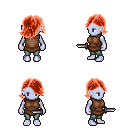
a pixel art fantasy rpg character, female body template, dark elf, purple skin, brown tunic, teal pants, red swoop hairstyle, dagger, four views (front, back, left, right), 2x2 character sprite sheet, small pixel art, hard edges, no anti-aliasing